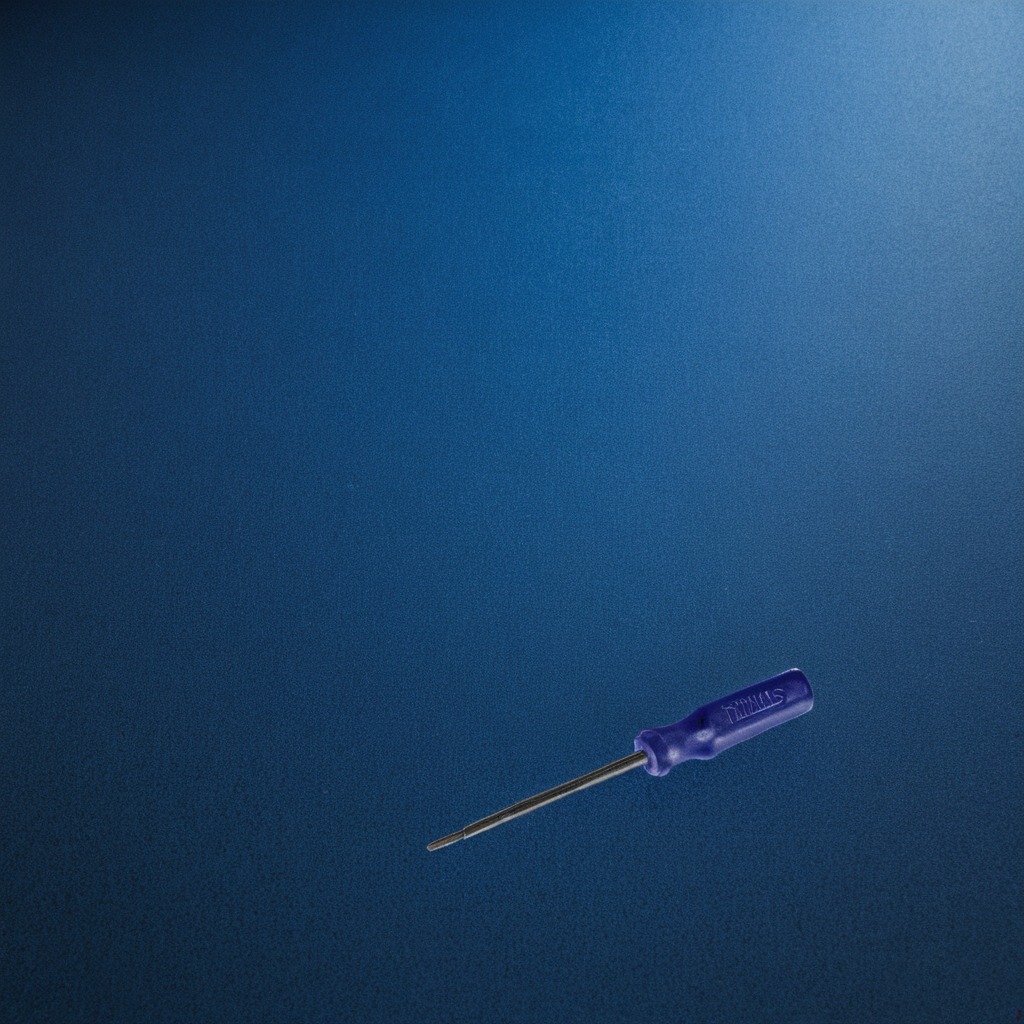
A screwdriver is lying on a clean granite tabletop covered with a blue rubber mat inside a workshop under bright overhead lighting crisp shadows high clarity worn but beneath the mat.